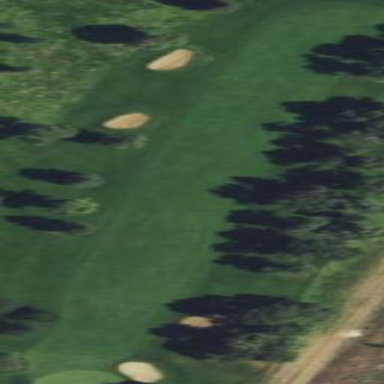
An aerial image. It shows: Golf fairway surrounded by grass.